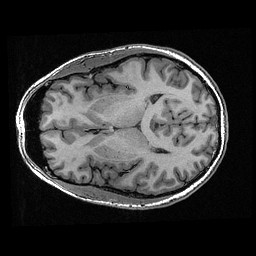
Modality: T1w
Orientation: axial
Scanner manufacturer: ge
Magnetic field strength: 3 T
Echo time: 0.00318 s